Question: Are there open source libraries for Java to make implementation of drag and drop easier?
I plan to make something like the one shown below:

The program is Alice, where you can drag some elements on the left and nest them to the right. It's open source, but they did not use any libraries I think. I'm wondering if we anyone know of open source frameworks that work this way, or assist in doing complex drag and drops.
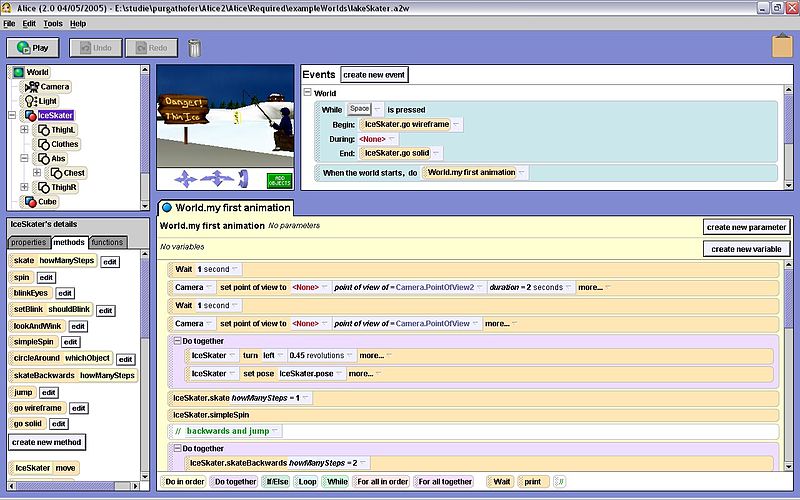
Answer: If you use Swing I recommend working with the AWT internal drag and drop system.
As Sun mentions on their guides:
> We do not recommend that you create your own drag and drop support using the AWT classes. This implementation would require significant complex support internal to each component.
<URL>
For a deeper look at swing dnd you should try the <URL>.
If you decide to use a different toolkit than Swing you could be successfull finding any good third party drag and drop libraries.